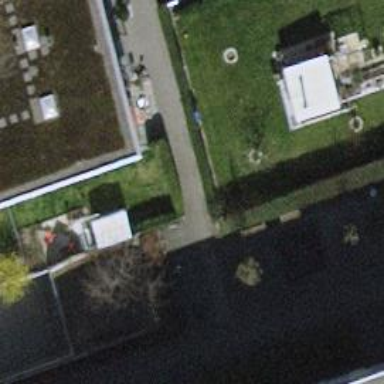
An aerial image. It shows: Hedge barrier.